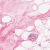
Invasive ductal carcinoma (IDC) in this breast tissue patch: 0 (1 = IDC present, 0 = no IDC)